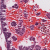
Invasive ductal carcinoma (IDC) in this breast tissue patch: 0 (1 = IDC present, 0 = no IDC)